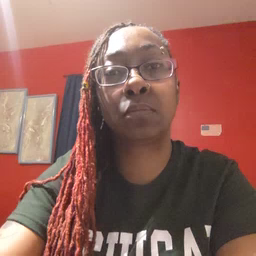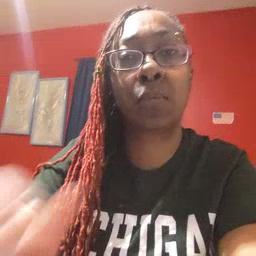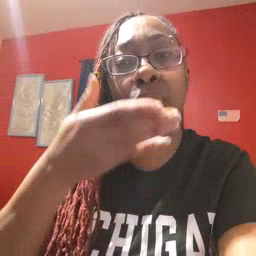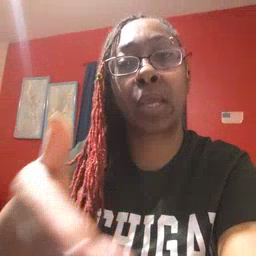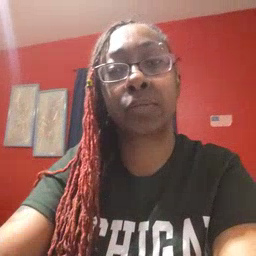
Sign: there